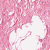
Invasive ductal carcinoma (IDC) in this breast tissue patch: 0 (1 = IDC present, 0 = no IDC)